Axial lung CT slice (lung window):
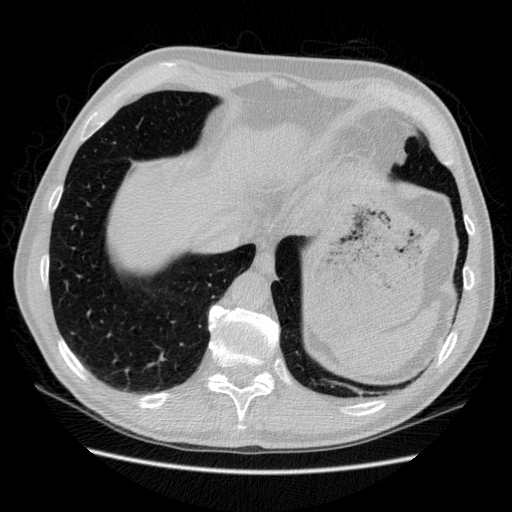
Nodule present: no